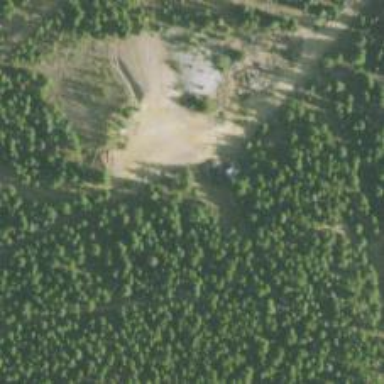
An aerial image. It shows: Historic mine adit.